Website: apple
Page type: cart
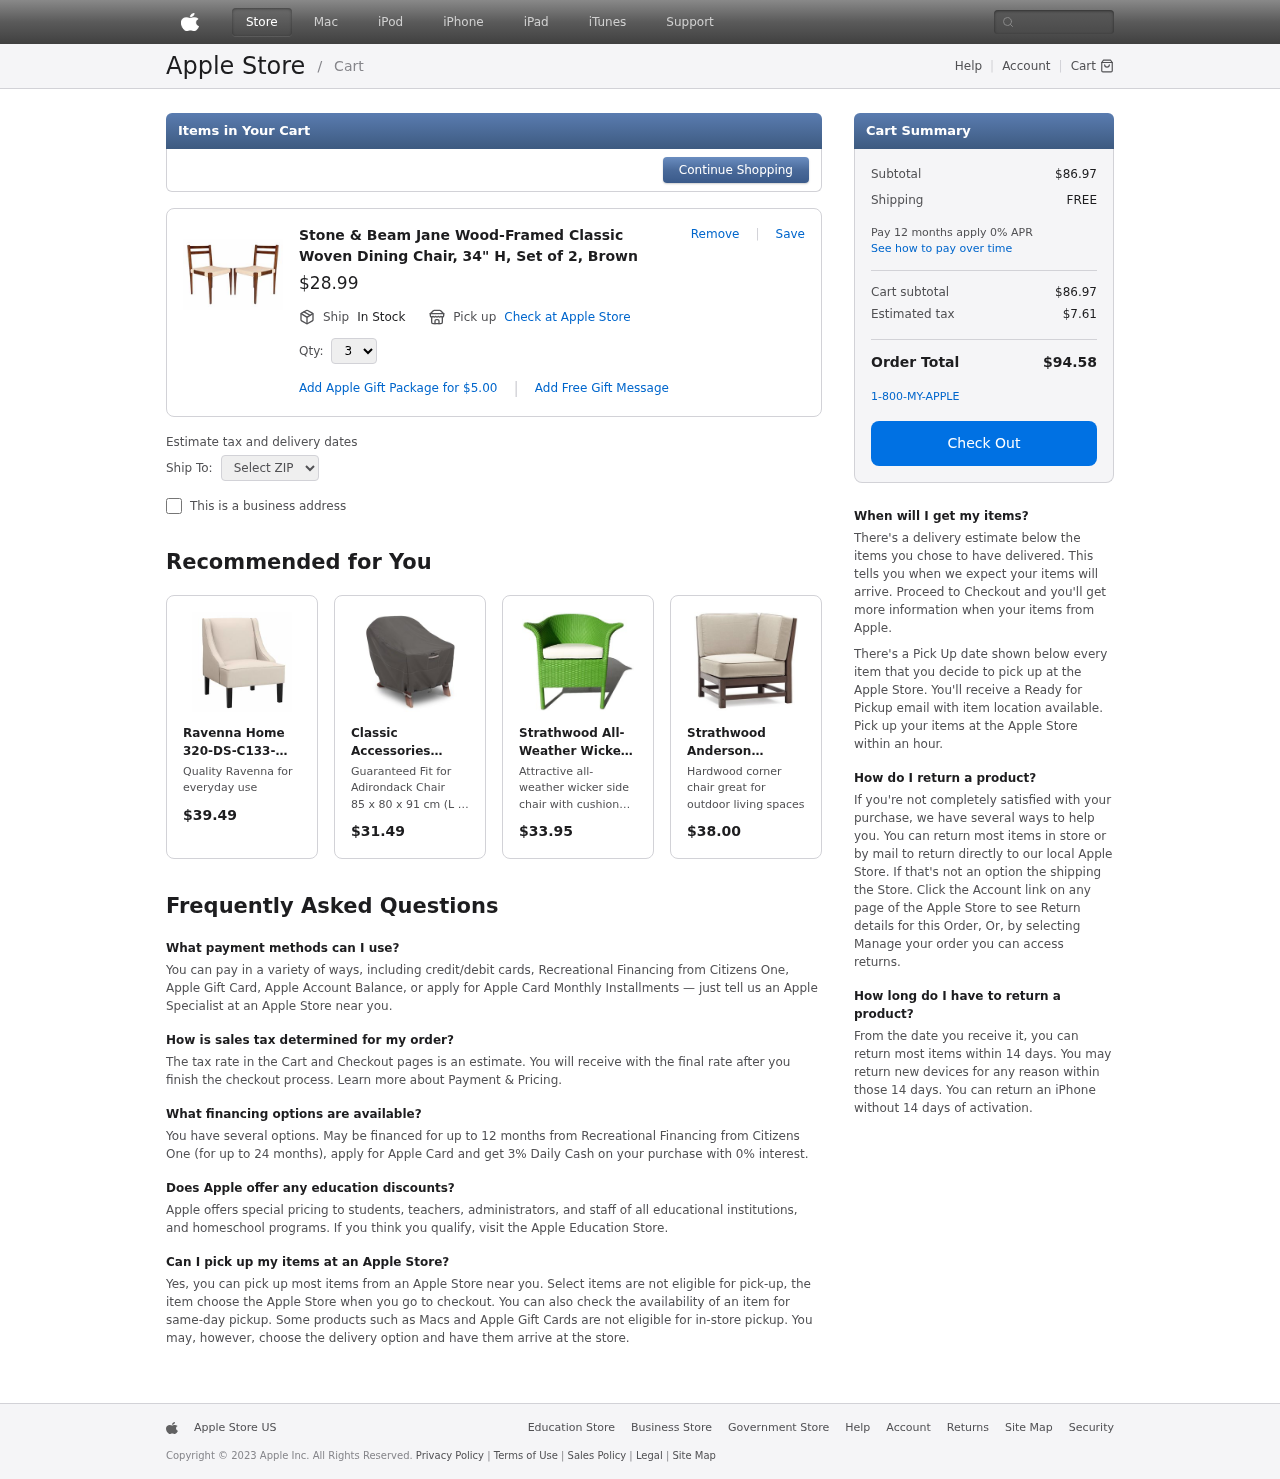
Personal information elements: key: PII_POSTCODE
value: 22183
Product elements: key: PRODUCT1_NAME
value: Stone & Beam Jane Wood-Framed Classic Woven Dining Chair, 34" H, Set of 2, Brown
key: PRODUCT1_PRICE
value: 28.99
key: PRODUCT1_QUANTITY
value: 3
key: PRODUCT2_DESC
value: Quality Ravenna for everyday use
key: PRODUCT2_NAME
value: Ravenna Home 320-DS-C133-708-1-Upholstery: Chair
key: PRODUCT2_PRICE
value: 39.49
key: PRODUCT3_DESC
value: Guaranteed Fit for Adirondack Chair 85 x 80 x 91 cm (L x W x H)
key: PRODUCT3_NAME
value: Classic Accessories Ravenna Adirondack Chair Cover
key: PRODUCT3_PRICE
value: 31.49
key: PRODUCT4_DESC
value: Attractive all-weather wicker side chair with cushion for outdoor or indoor use
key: PRODUCT4_NAME
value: Strathwood All-Weather Wicker Side Chair, Green
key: PRODUCT4_PRICE
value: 33.95
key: PRODUCT5_DESC
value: Hardwood corner chair great for outdoor living spaces
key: PRODUCT5_NAME
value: Strathwood Anderson Hardwood Sectional, Corner Chair
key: PRODUCT5_PRICE
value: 38
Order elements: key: ORDER_SUBTOTAL
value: $86.97
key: ORDER_SHIPPING_COST
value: FREE
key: ORDER_SUBTOTAL2
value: $86.97
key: ORDER_TAX
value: $7.61
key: ORDER_TOTAL
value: $94.58